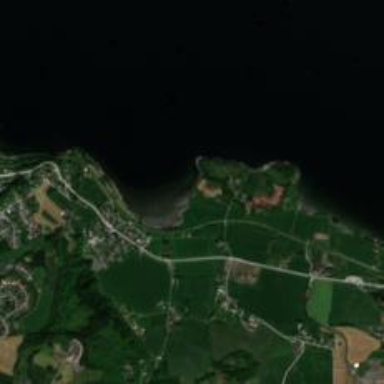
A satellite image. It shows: Picturesque coastline scene.